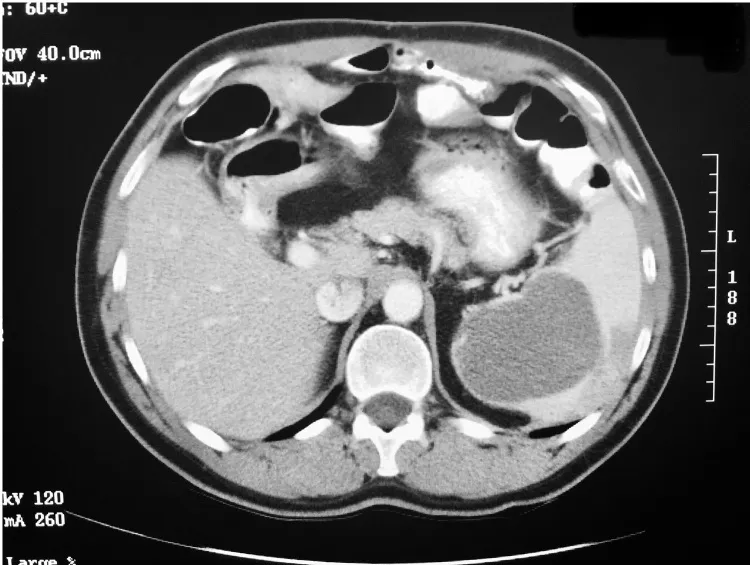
A 48-year-old man developed right lower quadrant pain and was taken to the operating theater. A ruptured appendix was associated with widespread mucinous tumor within the peritoneal space. He was treated with 5-fluorouracil plus leucovorin chemotherapy. Seven years after the appendectomy a repeat CT scan shows a 7 cm in diameter cystic mass within the central portion of the spleen.
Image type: radiology (ct)